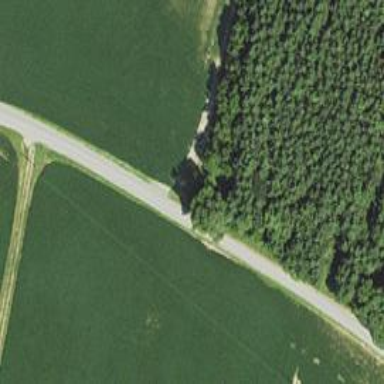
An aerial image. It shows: Tertiary road.